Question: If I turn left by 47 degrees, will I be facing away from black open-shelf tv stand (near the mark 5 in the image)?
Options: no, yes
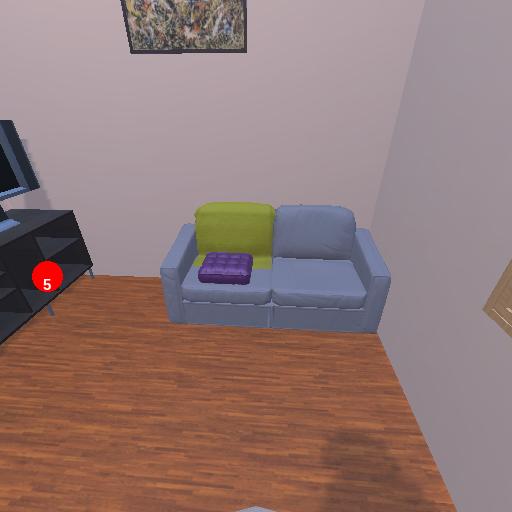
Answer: no